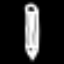
Label: pencil